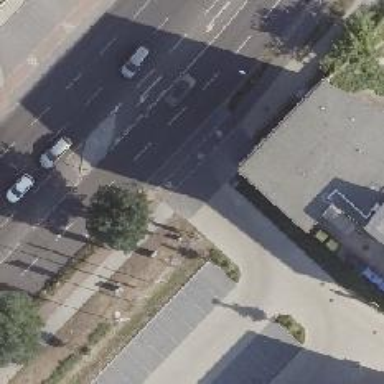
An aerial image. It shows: Road with "give way" sign.